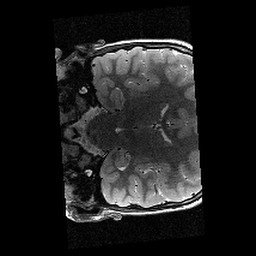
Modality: T2w
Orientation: coronal
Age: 9
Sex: male
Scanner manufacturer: siemens
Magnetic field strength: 3 T
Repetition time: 9.23 s
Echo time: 0.067 s